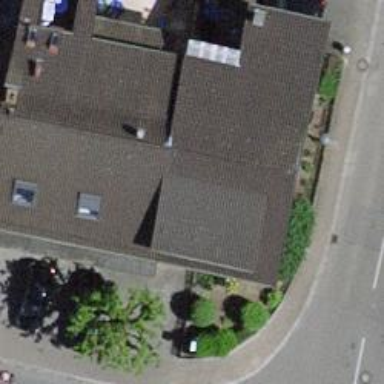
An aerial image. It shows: Veterinary facility.